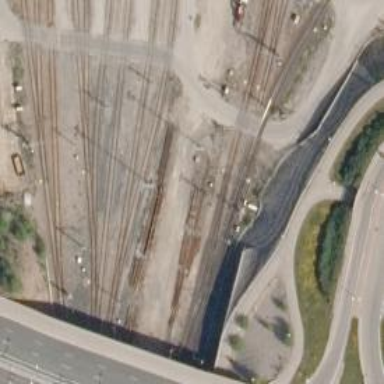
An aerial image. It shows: Railway signal.